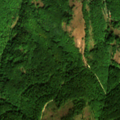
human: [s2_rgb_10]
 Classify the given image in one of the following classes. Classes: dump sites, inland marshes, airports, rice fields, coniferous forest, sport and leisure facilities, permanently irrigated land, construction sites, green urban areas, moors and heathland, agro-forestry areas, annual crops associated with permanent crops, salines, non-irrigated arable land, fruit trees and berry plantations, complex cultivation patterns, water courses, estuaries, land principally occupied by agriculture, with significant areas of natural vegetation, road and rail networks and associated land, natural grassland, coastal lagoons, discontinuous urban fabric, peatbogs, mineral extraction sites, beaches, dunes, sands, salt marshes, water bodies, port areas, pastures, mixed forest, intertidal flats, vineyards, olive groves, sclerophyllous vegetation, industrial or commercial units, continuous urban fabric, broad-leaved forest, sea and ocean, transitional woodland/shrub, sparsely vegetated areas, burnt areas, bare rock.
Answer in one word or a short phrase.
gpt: broad-leaved forest